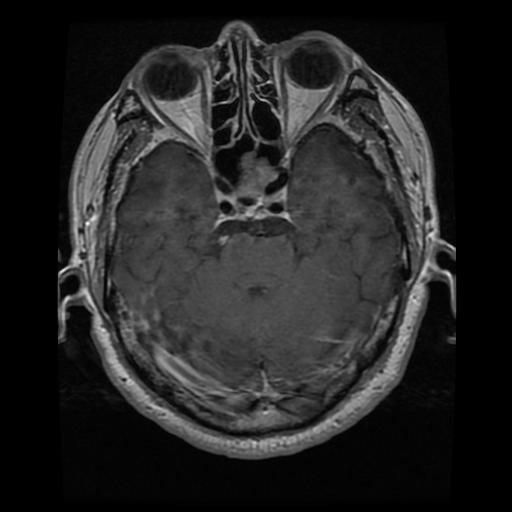
Label: pituitary